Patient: sex M, age 33
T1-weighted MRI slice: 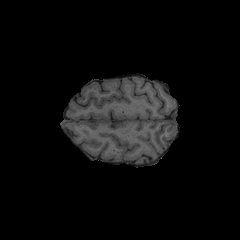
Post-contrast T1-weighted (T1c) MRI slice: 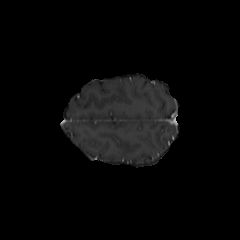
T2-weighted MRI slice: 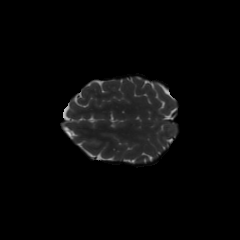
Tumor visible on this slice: no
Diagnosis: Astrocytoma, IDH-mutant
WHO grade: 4